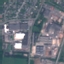
Land use / land cover: Industrial